Question: I used the android studio and maybe somehow removed the import function of the class that pops up when I press the alt + enter combination, now I can not import classes in this way, only prescribing them manually, tell me please how to fix it
How it should be and how it is now :

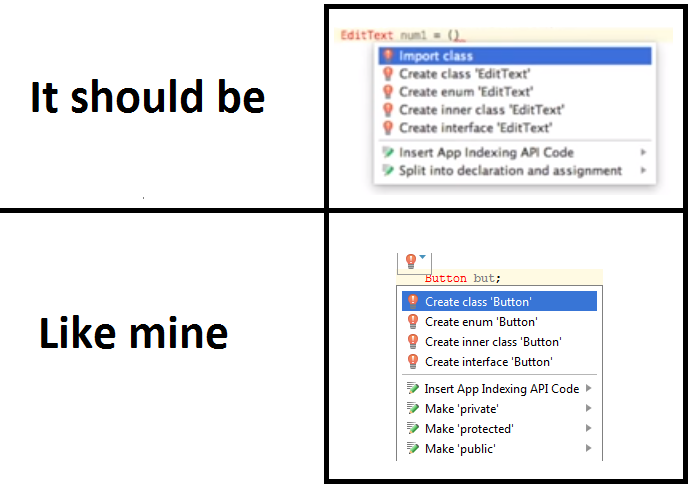
Answer: I think this should probably work:
Go to -> 'File' > 'Invalidate caches/restart'